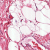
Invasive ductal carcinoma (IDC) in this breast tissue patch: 0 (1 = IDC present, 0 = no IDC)